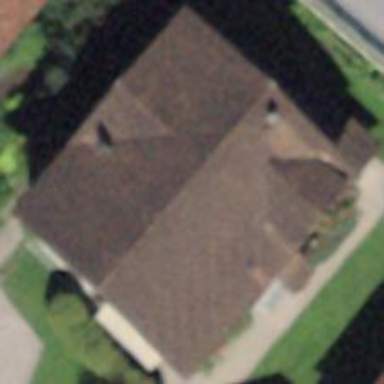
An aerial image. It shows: Simple and straightforward house.